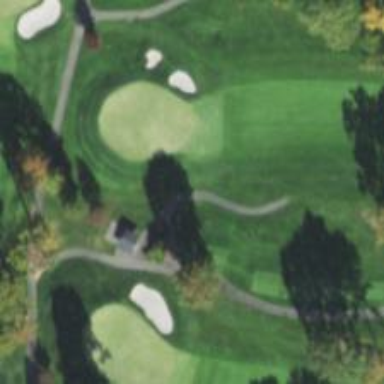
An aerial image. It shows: Path for both road and golf.